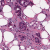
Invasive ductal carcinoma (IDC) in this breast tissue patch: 1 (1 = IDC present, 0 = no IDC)